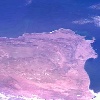
Label: land